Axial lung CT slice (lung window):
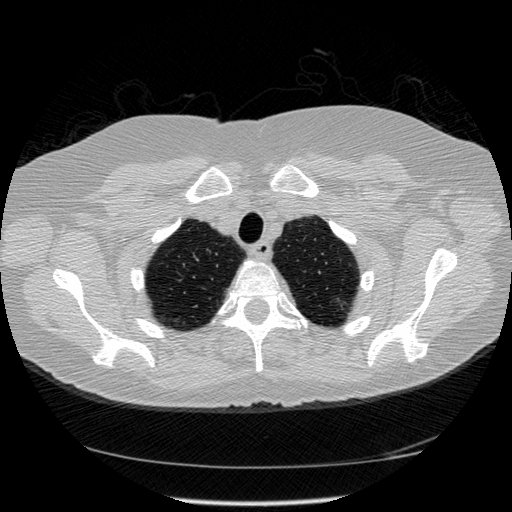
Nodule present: no